Question: This is my image:

I want to remove the the noise(little black unrelated pixels) from my image.
I tried 'gaussian', 'cvtColor' and 'adaptiveThreshold' but none did the job.
Ideas? If you have a code in java that will help.
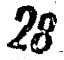
Answer: Noise removal could be tricky depending on the application. for your image a simple morphology operation like closing/Opening could solve the problem. Opening operation helps to remove the noises in your image. Closing will help to fill the existing holes.
Since OpenCV c++ APIs are like Java you can use the following:
'''
cv::Mat Kernel = cv::Mat(cv::Size(Maximum_Width_of_Noise,Maximum_Height_of_noise),CV_8UC1,cv::Scalar(255));
cv::morphologyEx(Input_Image,temp,cv::MORPH_OPEN,Kernel);
cv::morphologyEx(temp,Output_Image,cv::MORPH_CLOSE,Kernel);
'''
There are many methods but there's a trade off between accuracy/speed here.
The result of above operation is: